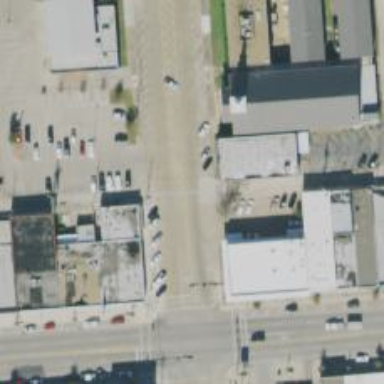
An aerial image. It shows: Alleyway designated as service road.